Interaction volume radius: 5 \u00c5
Interaction volume height: 15 \u00c5
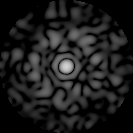
Disorder parameter: 0.862